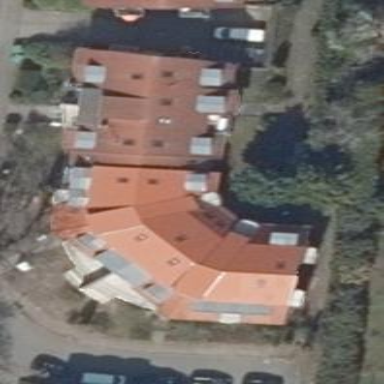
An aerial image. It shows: Apartments building with gambrel roof.